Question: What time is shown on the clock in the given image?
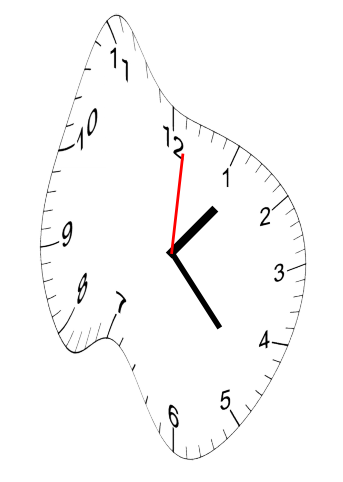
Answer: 01:23:01